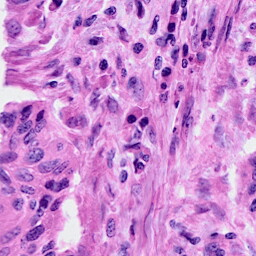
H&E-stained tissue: Cervix